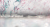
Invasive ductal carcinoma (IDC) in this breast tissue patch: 0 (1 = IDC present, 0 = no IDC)